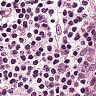
Metastatic tissue present: no